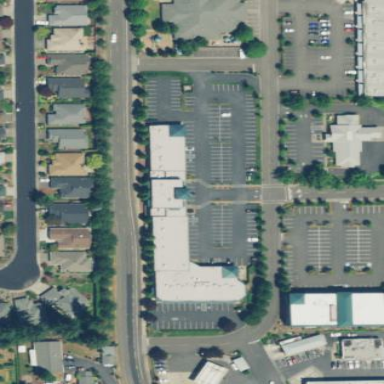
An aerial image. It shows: Commercial area.